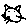
Label: cat